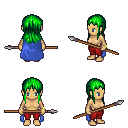
a pixel art fantasy rpg character, female body template, human, tanned skin, blue cape, red pants, green unkempt hairstyle, bracelets, spear, four views (front, back, left, right), 2x2 character sprite sheet, small pixel art, hard edges, no anti-aliasing